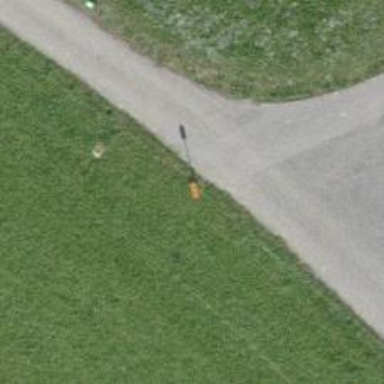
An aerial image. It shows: Aerial marker with roof covering supported by pole.